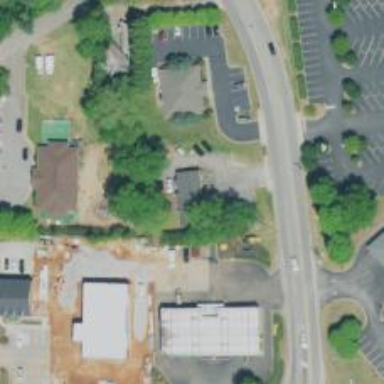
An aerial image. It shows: Veterinary facility.